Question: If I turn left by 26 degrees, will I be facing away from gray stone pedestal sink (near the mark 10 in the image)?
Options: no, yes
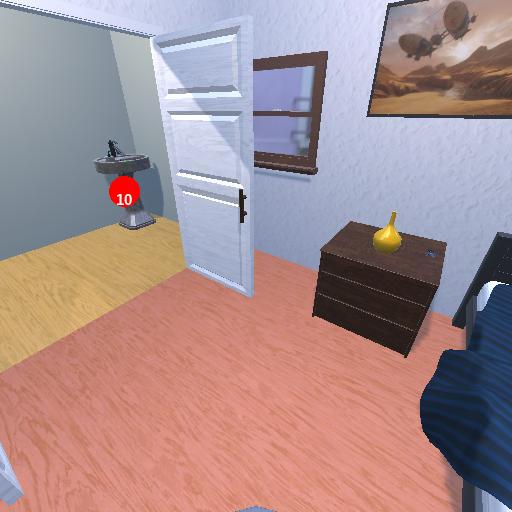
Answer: no